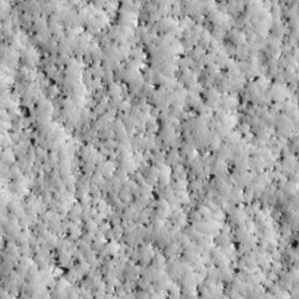
Label: non_frost